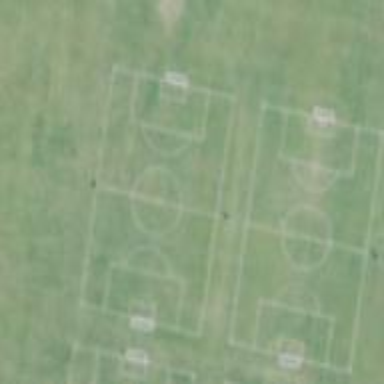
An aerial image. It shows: Soccer pitch designated for leisure and sports activities.